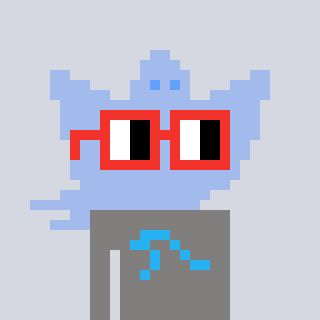
a pixel art character with square red glasses, a ghost-B-shaped head and a bluegrey-colored body on a cool background